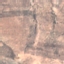
Land use / land cover: PermanentCrop